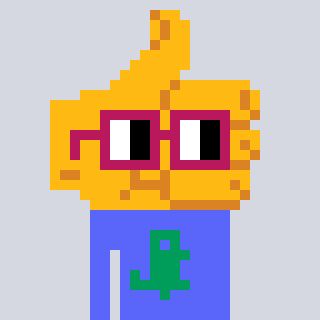
a pixel art character with square dark red glasses, a thumbsup-shaped head and a purple-colored body on a cool background